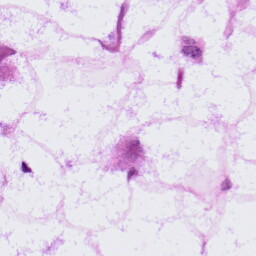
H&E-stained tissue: LymphNode